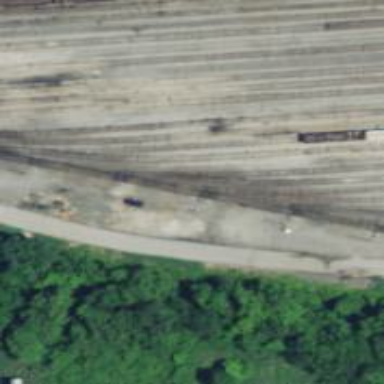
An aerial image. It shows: Railway yard in service.